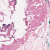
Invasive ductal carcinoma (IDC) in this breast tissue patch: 0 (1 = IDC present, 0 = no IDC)